九年级 · 画法几何学
如图所示, 图(1)是一个正三棱柱毛坏, 将其截去一部分, 得到一个工件如图(2).对于这个工件，其俯视图、主视图依次是 ( )

(1)

(2)

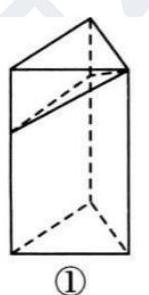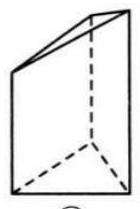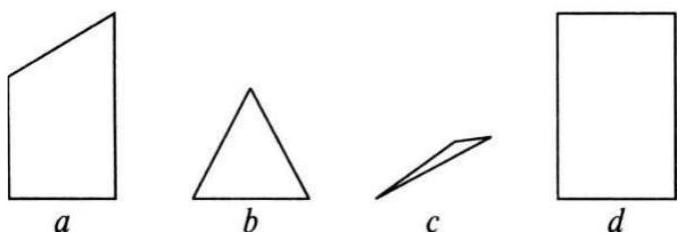
A. $c 、 a$
B. $c 、 d$
C. $b 、 d$
D. $b 、 a$
答案: D
解析: 解：从上面看可得到一个等边三角形, 从正面看可得到一个直角梯形, 所以俯视图、主视图依次是 $b 、 a$.

故答案为: $D$.